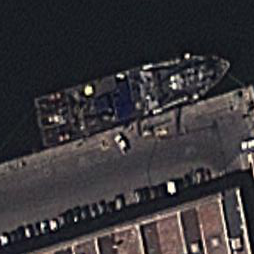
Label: combat